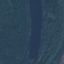
Label: River